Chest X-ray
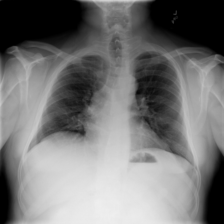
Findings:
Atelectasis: negative
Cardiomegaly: negative
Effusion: negative
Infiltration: negative
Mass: negative
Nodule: negative
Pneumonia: negative
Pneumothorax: negative
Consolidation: negative
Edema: negative
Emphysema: negative
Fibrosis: negative
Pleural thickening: negative
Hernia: negative